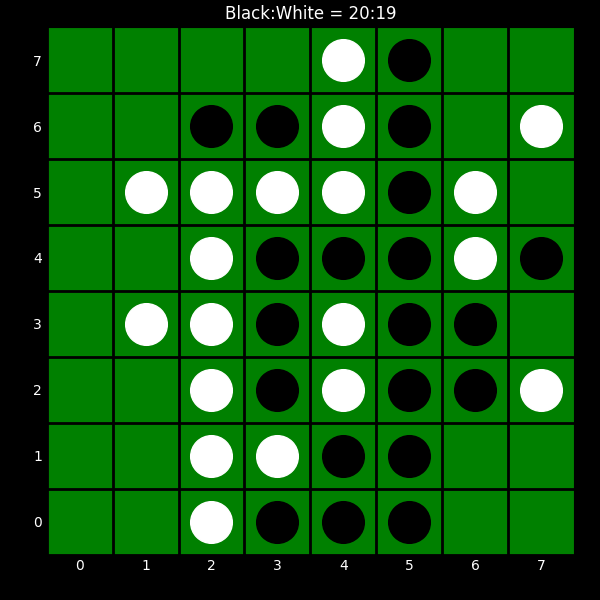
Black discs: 20
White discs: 19